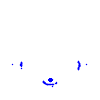
Particle: electron